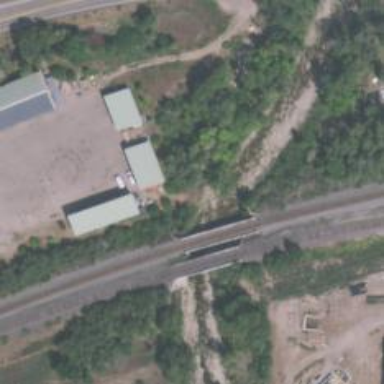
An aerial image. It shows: Railway bridge over siding.